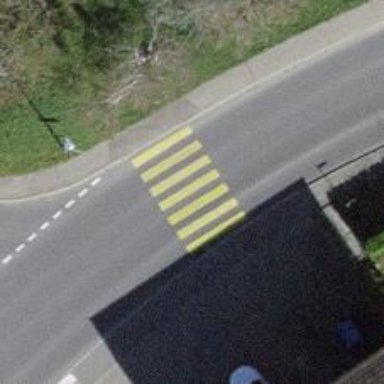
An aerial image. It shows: Zebra crossing on the road.